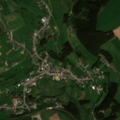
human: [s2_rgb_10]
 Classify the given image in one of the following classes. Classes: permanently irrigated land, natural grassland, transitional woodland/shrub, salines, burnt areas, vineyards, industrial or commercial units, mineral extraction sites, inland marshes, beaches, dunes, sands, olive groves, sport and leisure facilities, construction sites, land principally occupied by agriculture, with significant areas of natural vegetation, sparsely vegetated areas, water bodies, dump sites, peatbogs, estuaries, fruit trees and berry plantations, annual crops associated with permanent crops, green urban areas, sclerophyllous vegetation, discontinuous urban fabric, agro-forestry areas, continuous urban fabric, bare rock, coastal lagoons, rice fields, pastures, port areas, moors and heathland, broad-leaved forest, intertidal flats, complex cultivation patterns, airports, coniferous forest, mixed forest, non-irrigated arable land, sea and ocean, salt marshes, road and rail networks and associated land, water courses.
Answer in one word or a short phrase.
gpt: discontinuous urban fabric, pastures, complex cultivation patterns, land principally occupied by agriculture, with significant areas of natural vegetation, coniferous forest